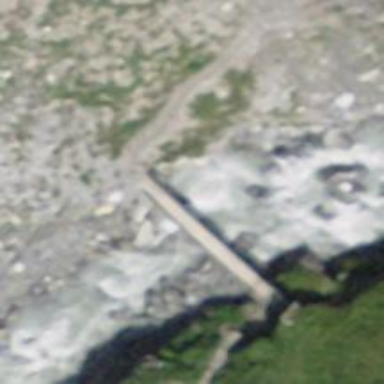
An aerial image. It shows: Path leading to bridge.